Question: I have a processing sketch which worked with a microsoft Kinect and which I am now attempting to get to work with an Asus Xtion RGB+D camera. I am getting the attached error. This is my code:
'''
// Daniel Shiffman
// Kinect Point Cloud example
// http://www.shiffman.net
// https://github.com/shiffman/libfreenect/tree/master/wrappers/java/processing
import org.openkinect.*;
import org.openkinect.processing.*;
import muehlseife.*; //<- import library
import java.io.*;
import processing.opengl.*;
octaneRenderer oct; //<- setup variable
boolean exportObj = false;
// Kinect Library object
Kinect kinect;
float a = 0;
// Size of kinect image
int w = 640;
int h = 480;
// writing state indicator
boolean write = false;
// threshold filter initial value
int fltValue = 950;
// "recording" object. each vector element holds a coordinate map vector
Vector <Object> recording = new Vector<Object>();
// We'll use a lookup table so that we don't have to repeat the math over and over
float[] depthLookUp = new float[2048];
void setup() {
//size(800,600,P3D);
size(800,600,OPENGL);
kinect = new Kinect(this);
kinect.start();
kinect.enableDepth(true);
// We don't need the grayscale image in this example
// so this makes it more efficient
kinect.processDepthImage(false);
...
'''
Any idea of how to get the xtion to work?
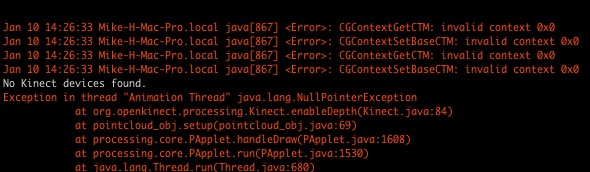
Answer: AFAIK Daniel Shiffman's Kinect wrapper is for OpenKinect/libfreenect which has a driver only for Xbox Kinect (not for Kinect for Windows/Asus Xtion/Primesense Sensor)
You might need to use OpenNI and the PrimeSense Drivers.
Since you're using Processing I recommend using the <URL> wrapper.
The only catch is OpenNI 2 was released recently but SimpleOpenNI isn't updated
for that so it will only work with the older (1.5.x) SDK. Luckily the <URL> also includes the installers you need.
Try this first:
1. Use the hardware/middleware/etc. installer provided by SimpleOpenNI
2. Install the Processing library
3. Run a simple sample to see if it works)
Hopefully it should all be fine.
If not you might need to install OpenNI/NITE/Sensor (not SensorKinect)
manually one by one in this order. You should be able to download
the individual installers from the <URL>.
Before you move to Processing, you should be run one of the OpenNI samples
(like SimpleNiViewer) to check if everything is fine up to this stage.
I've seen <URL> updated Pink Cloud app running in Processing
and they were using Asus Xtion sensors so hopefully you'll be using the
Xtion sensor with Processing soon.